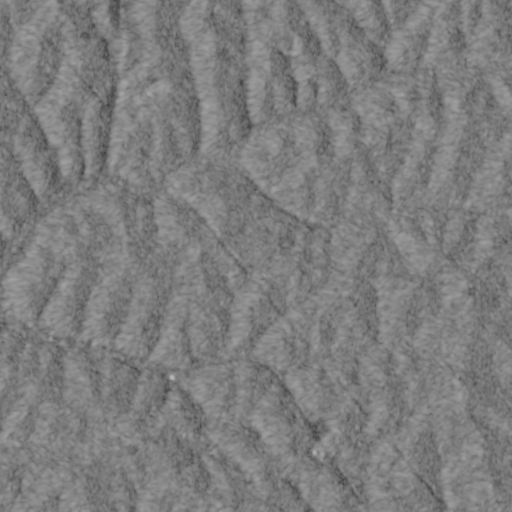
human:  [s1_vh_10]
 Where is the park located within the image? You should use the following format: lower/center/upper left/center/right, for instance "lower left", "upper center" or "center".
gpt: The park is located in the center left of the image.
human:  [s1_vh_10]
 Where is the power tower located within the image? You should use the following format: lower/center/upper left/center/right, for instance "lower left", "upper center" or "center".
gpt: The power tower is located in the upper left of the image.
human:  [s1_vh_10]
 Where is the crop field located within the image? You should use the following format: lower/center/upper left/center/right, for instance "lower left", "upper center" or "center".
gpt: There is no crop field in the image.

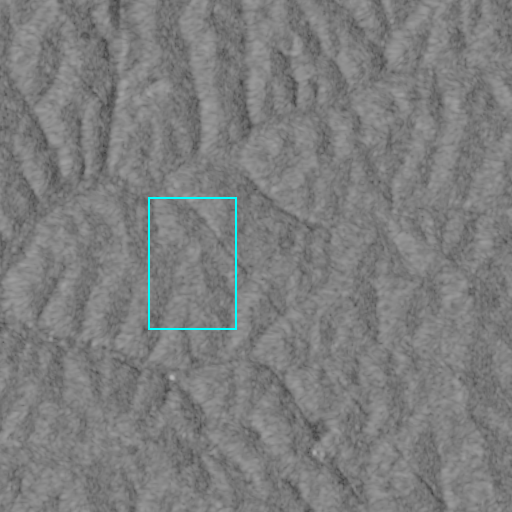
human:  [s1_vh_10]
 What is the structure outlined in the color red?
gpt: There is no red outline.
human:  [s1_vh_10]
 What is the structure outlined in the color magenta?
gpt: There is no structure outlined in magenta.